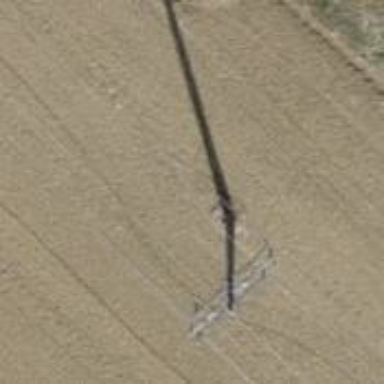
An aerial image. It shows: Concrete power pole.